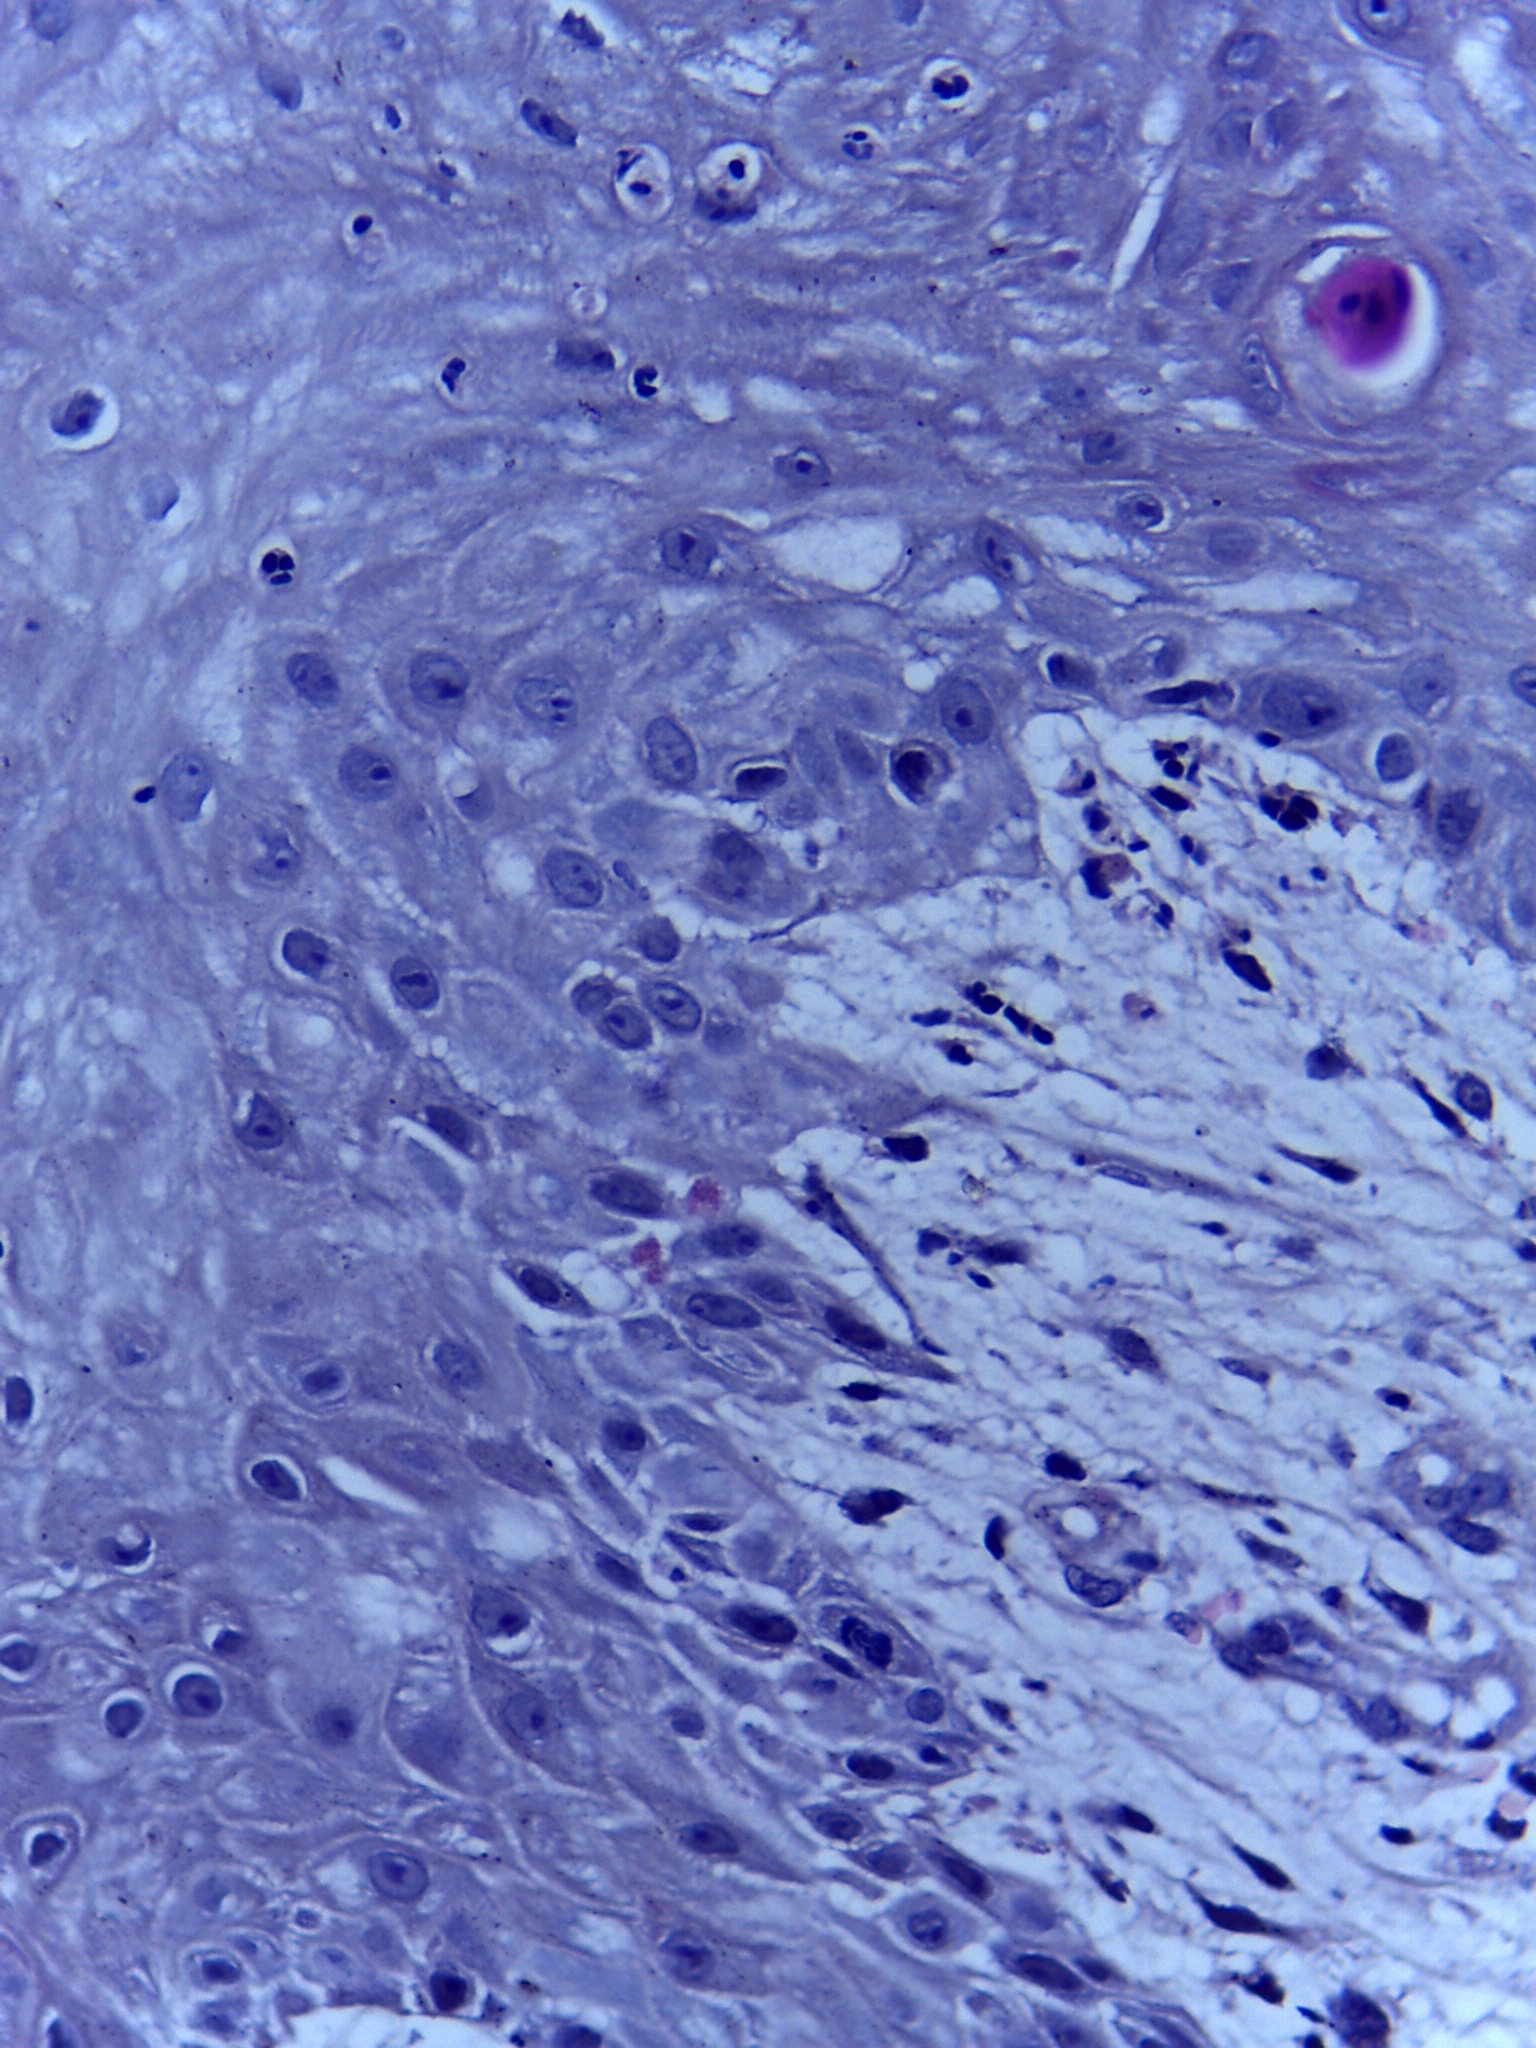
Diagnosis: OSCC